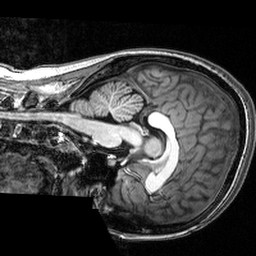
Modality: T1w
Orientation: sagittal
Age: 21
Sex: female
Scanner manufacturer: siemens
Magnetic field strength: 3 T
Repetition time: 2.53 s
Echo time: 0.00339 s